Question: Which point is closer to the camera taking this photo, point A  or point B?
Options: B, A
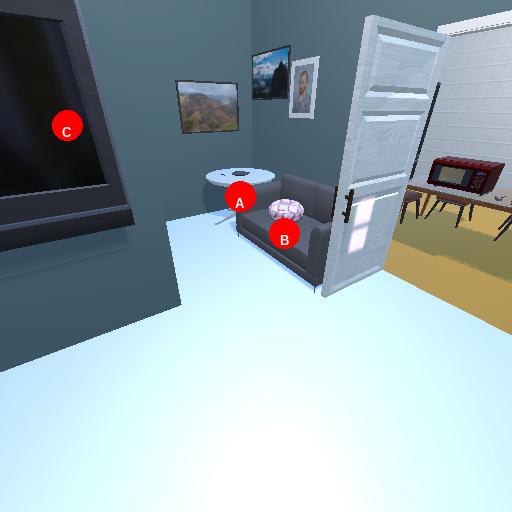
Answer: B